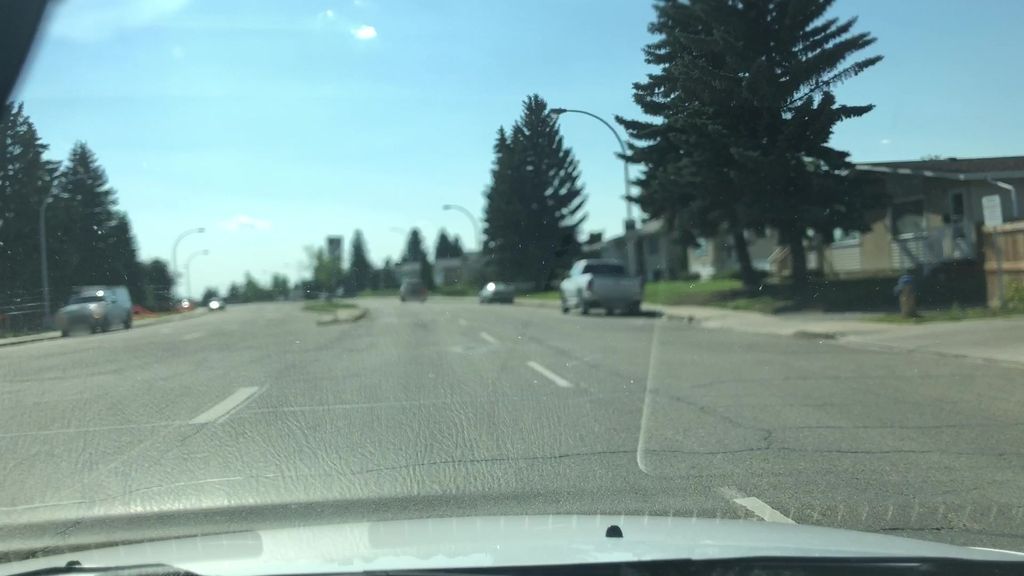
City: edmonton